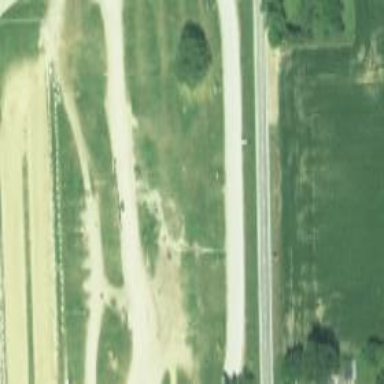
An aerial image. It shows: Raceway with fine gravel surface.